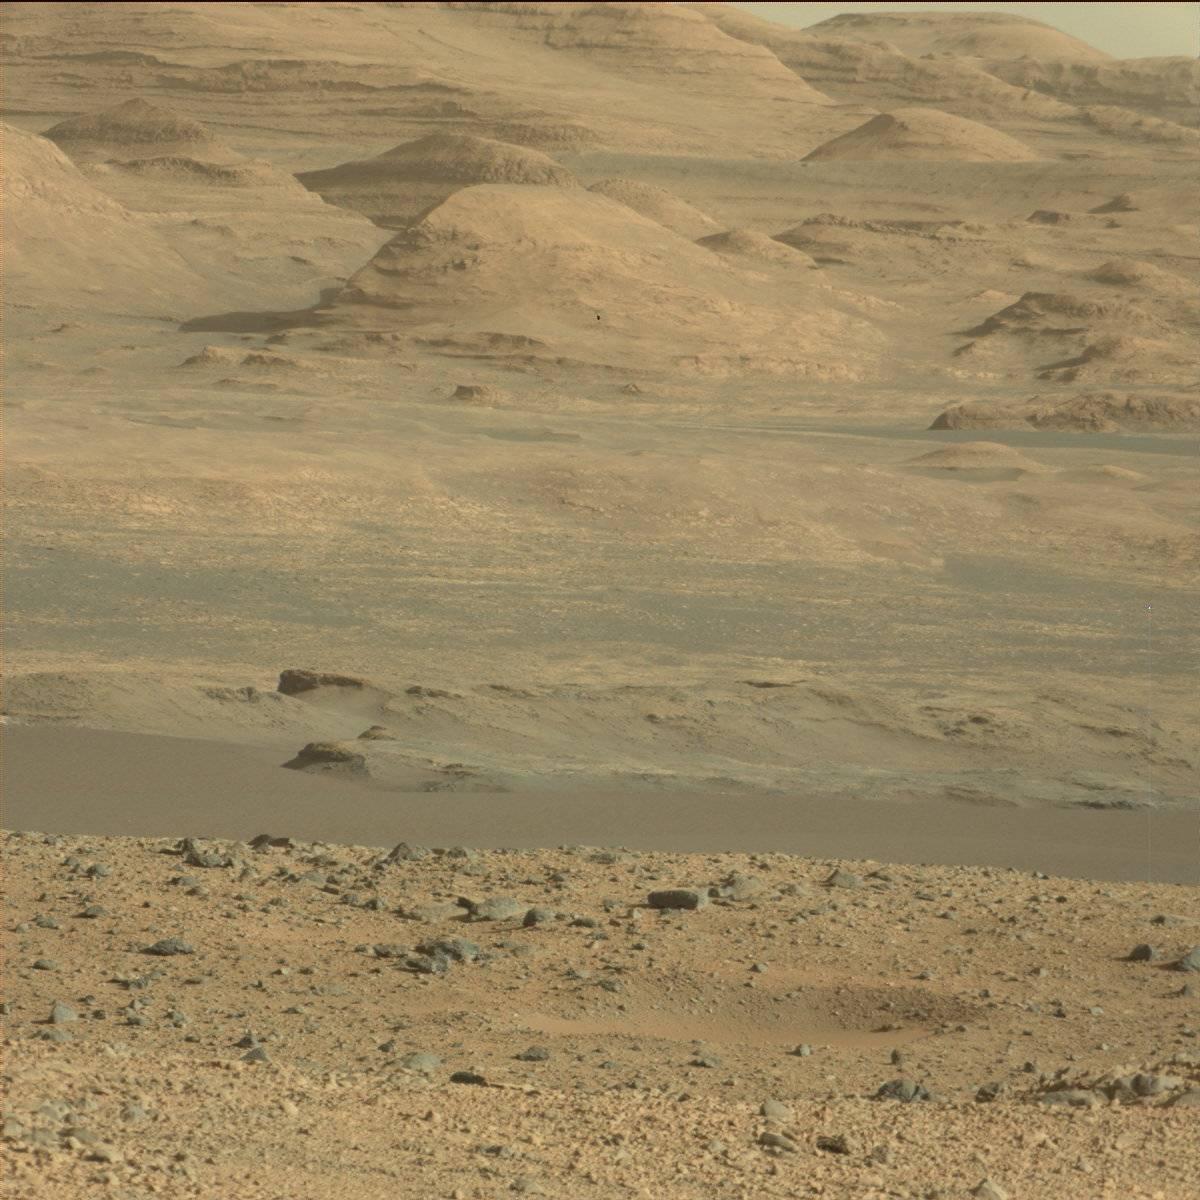
Terrain classes present: Bedrock, Ridge, Rock, Sand / Soil, Sky